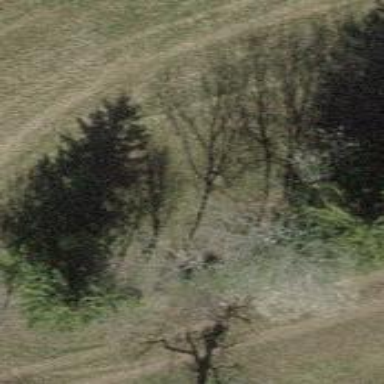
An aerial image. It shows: Beautiful tree in nature.